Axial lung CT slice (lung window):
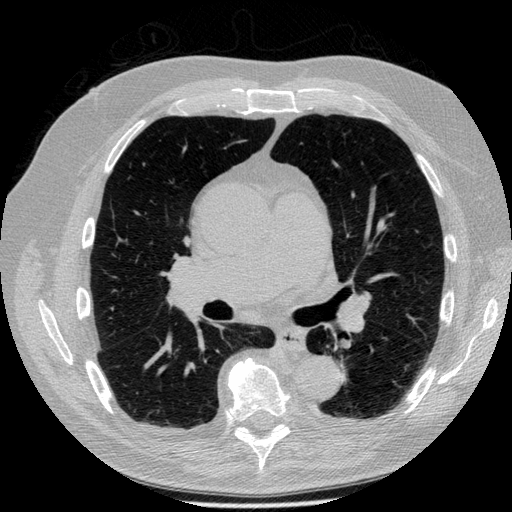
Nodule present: no